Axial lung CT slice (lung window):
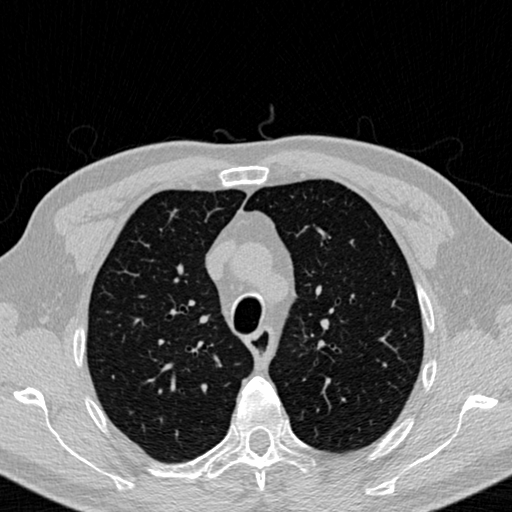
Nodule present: no